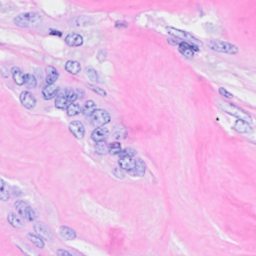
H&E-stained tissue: Breast